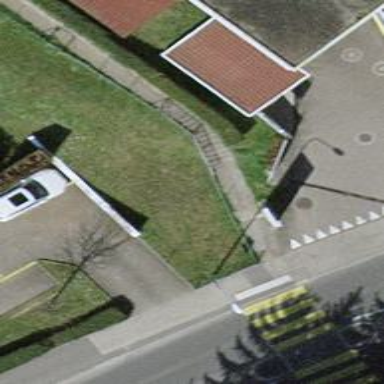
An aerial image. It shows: Concrete steps.